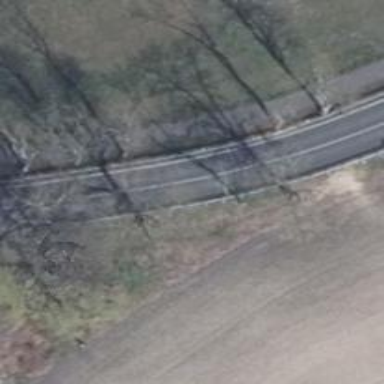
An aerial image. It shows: Row of trees in natural setting.